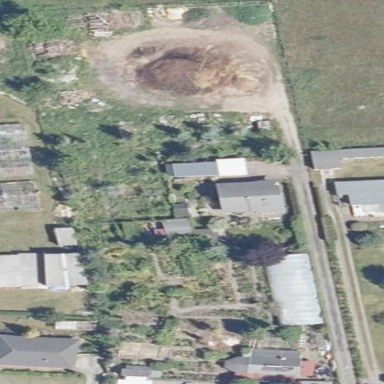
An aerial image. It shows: Fence surrounding area used for greenhouse horticulture.